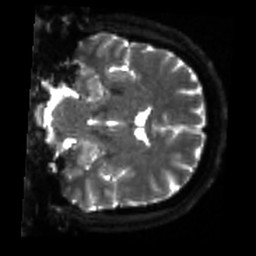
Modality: sbref
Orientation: coronal
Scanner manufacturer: siemens
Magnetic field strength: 3 T
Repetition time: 4 s
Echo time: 0.0594 s